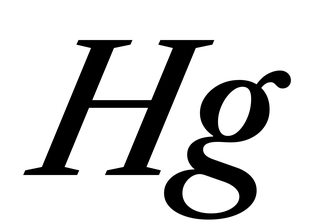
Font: LibreCaslonText-Italic_Medium_Italic